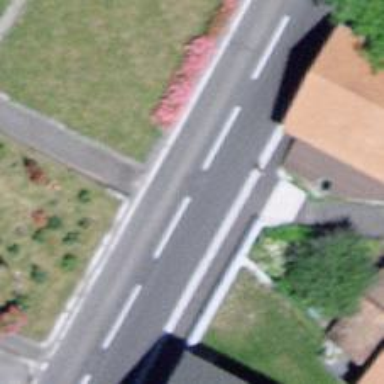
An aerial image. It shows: Primary road with asphalt surface.